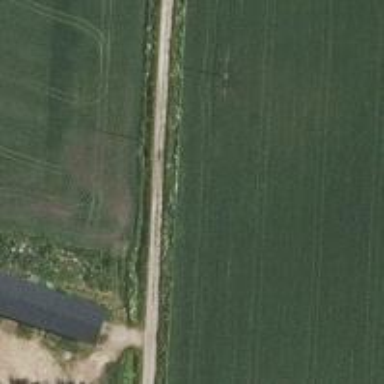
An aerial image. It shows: Power pole.